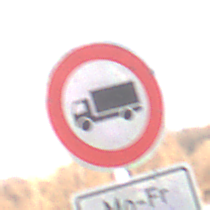
Verkehrszeichen: VerbotFuerKraftfahrzeugeUeberDreiKommaFuenfTonnen
Zusatzzeichen unten: ZeitangabenMitBeschraenkungAufWochentage2
Umgebung: Outdoor, Nature
Tageszeit: SunriseSunset
Wetter: PartlyCloudy
Licht: Natural
Jahreszeit: NotSpecified
Kontrast: MediumContrast